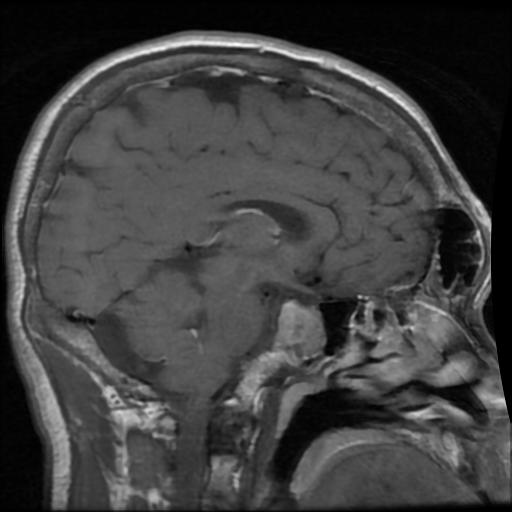
Label: pituitary